Question:
I have comma-separated data in my column called 'col1', and I have an array of strings
'''
IEnumerable<string> year = {"1990","1991","1992","1993","1994","1995","1996","1997","1998","1999","2000"}
'''
I have tried the following
'''
searchfrom = searchfrom.Where(x => years.Contains(x.col1.Replace(',', ' '))).ToList();
'''
and
'''
searchfrom = searchfrom.Where(x => years.Contains(x.col1)).ToList();
'''
I want that row which is match any "year" into "col1"
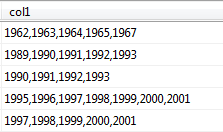
Answer: To optimize such queries, you should first convert your 'years' collection into a hash set.
'''
var years = new HashSet<string>(new [] { "1990", "1991", ... });
'''
In your 'Where' clause, you need to split the contents of each of your records, 'x', for which you can use 'x.Split(',')'. Then, you need to check whether any of these subparts are contained within the 'years' collection.
'''
var result = searchfrom.Where(x =>
x.Split(',').Any(years.Contains)
).ToList();
'''